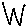
Label: zigzag